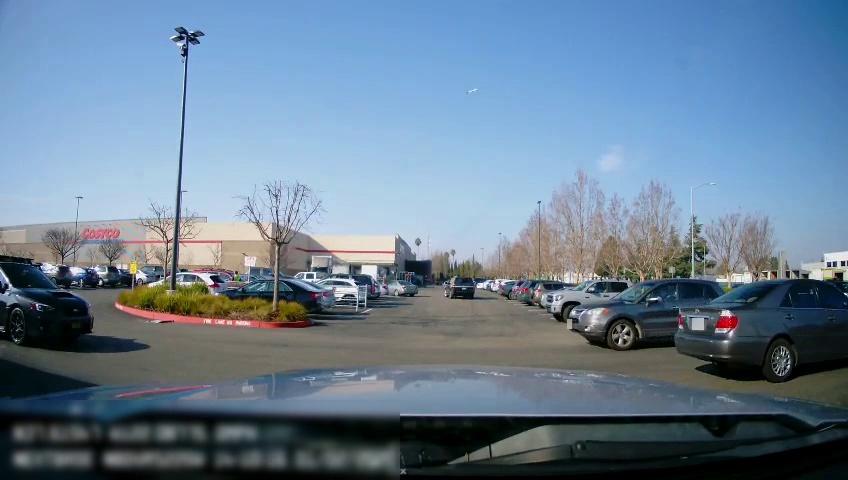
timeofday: Day
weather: Sunny
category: Drivable Space
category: Vehicles | Car
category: Vehicles | Car
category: Vehicles | SUV
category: Vehicles | SUV
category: Vehicles | SUV
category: Vehicles | Truck
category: Vehicles | SUV
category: Vehicles | SUV
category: Vehicles | SUV
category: Vehicles | SUV
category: Vehicles | SUV
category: Vehicles | Car
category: Vehicles | Car
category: Vehicles | Car
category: Vehicles | Car
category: Vehicles | Car
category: Vehicles | SUV
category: Vehicles | Truck
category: Vehicles | Truck
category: Vehicles | SUV
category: Vehicles | SUV
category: Vehicles | SUV
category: Vehicles | Car
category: Vehicles | Car
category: Traffic | Signs